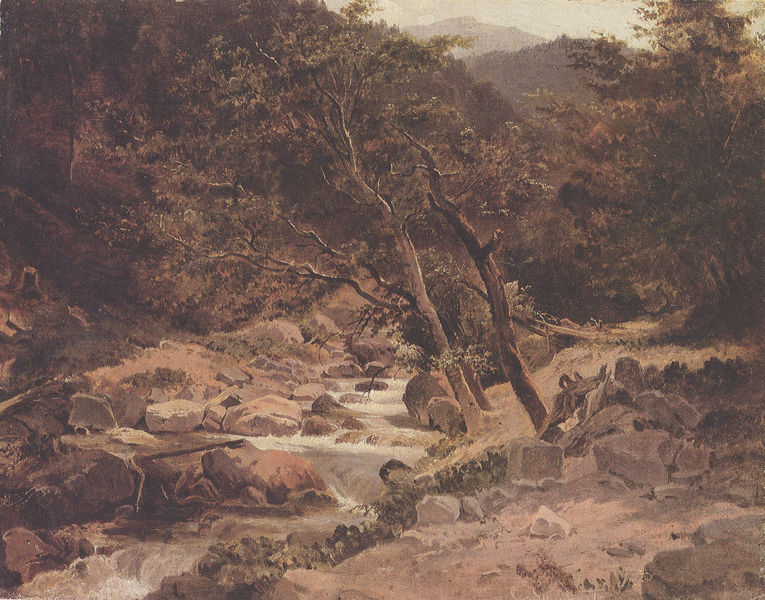
Titel: Gebirgsbach
Künstler: Carl Schuch
Standort: Schweinfurt
Institution: Sammlung Georg Schäfer
Schlagwörter: baum, berg, blätter, dunkel, felsen, gemälde, himmel, laub, schatten, wasser, weiß, baumstämme, bäume, fluss, grün, landschaft, sand, ufer, äste, braun, grau, hell, hintergrund, licht, gras, weg, beige, malerei, stein, steine, ast, bach, baumstamm, einsamkeit, hügel, natur, stamm, strauch, wind, büsche, pastos, sträucher, boden, tal, wald, wasserfall, stock, gischt, steinig, berge, dürre, fels, gebirge, hang, farbe, geröll, schlucht, herbst, romantik, stromschnellen, strömung, diesig, einöde, windig, flusslandschaft, wälder, trüb, dynamisch, expressiv, laubbäume, bachlauf, heroisch, stumpf, baumstumpf, bergbach, genau, quelle, öd, felsgestein, ruisdael, milchig, abgestorben, bahc, knorrige bäume, naturtöne